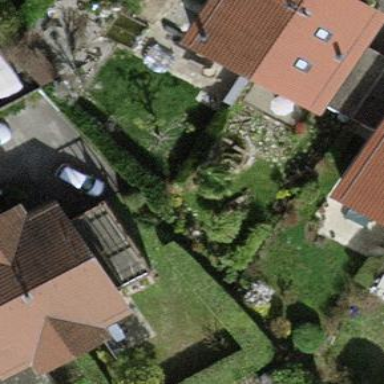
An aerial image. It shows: Garden surrounded by fence.